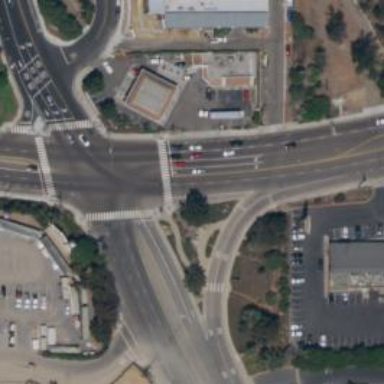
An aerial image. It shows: Primary_link highway with separate sidewalks and asphalt surface.